Frequency: 80000
Velocity: 0,248
Power: 48,9
Pulse duration: 0,0000001
Pass count: 1
Magnification: 10
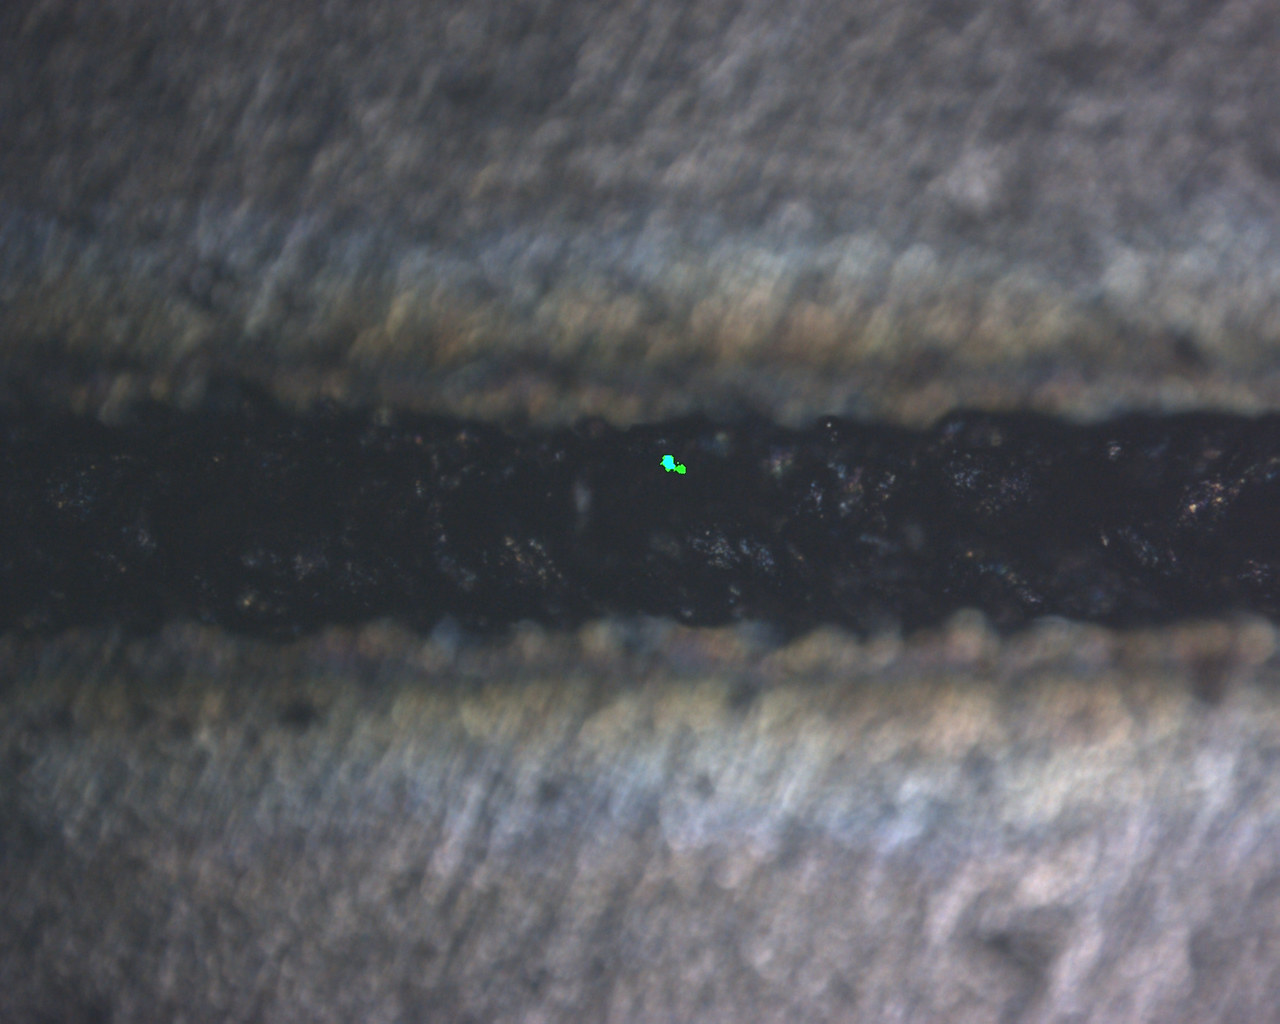
Measured width: 105.029
Other width: 95.519